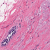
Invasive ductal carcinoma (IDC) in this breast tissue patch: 0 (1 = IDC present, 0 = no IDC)